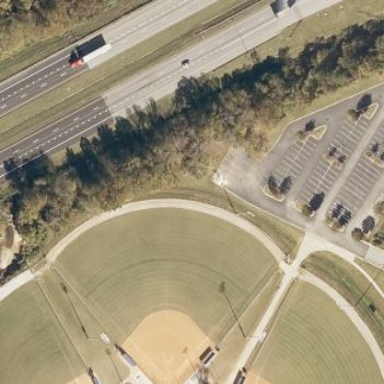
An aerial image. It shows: Softball pitch for leisure sports.